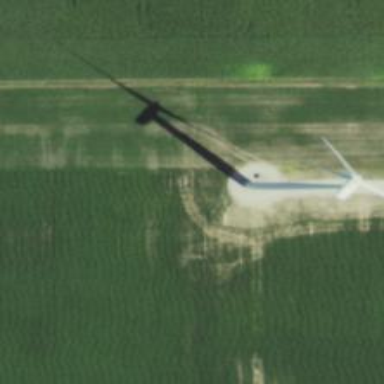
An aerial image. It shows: Wind generator using horizontal axis wind turbines.